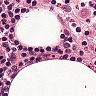
Metastatic tissue present: no